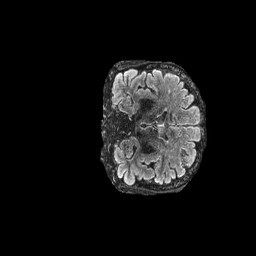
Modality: FLAIR
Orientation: coronal
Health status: ill
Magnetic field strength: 3 T